Question: I am trying to not render blank/empty lines that are entered within a textarea. I'm using the below code to explode each line and wrap it in an < li > tag. In the screenshot, you can see that empty lines are being rendered.

'''
<?php
$instruction_textarea = get_field('instructions_textarea');
$lines = explode("
", $instruction_textarea);
if ( !empty($lines) ) {
echo '<ol itemprop="recipeInstructions">';
foreach ( $lines as $line ) {
echo '<li>'. trim( $line ) .'</li>';
}
echo '</ol>';
}
?>
'''
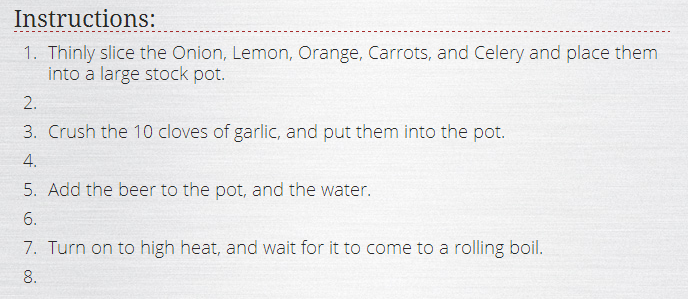
Answer: First, make sure the empty lines empty, then call 'array_filter()' without a callback to remove all empty lines:
'''
$lines = array_map( 'trim', $lines );
$lines = array_filter( $lines );
'''